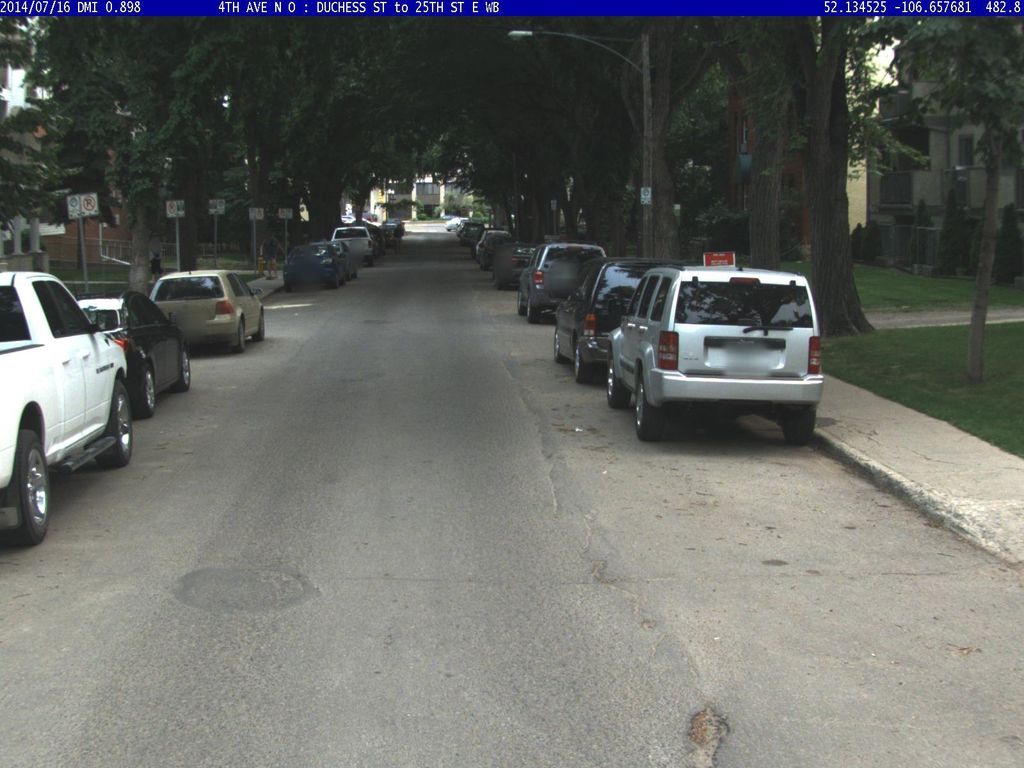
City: saskatoon